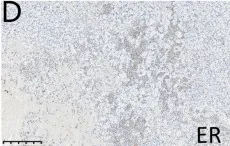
Immunohistochemical staining of panel for ccRCC and panel for lobular breast carcinoma. Representative lobular breast carcinoma markers: ER, HER2.
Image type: pathology (immunostaining)